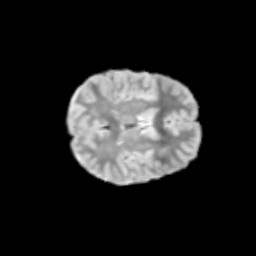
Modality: T2w
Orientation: axial
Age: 12
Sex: female
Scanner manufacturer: siemens
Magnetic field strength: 3 T
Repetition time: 3.8 s
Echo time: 0.07 s